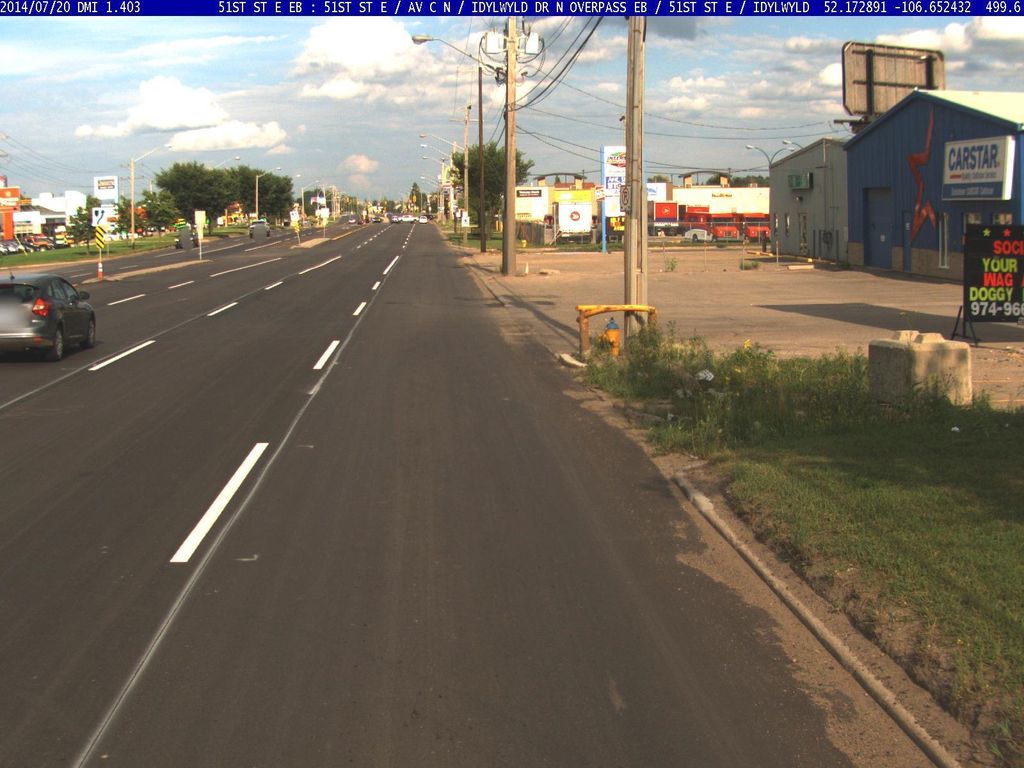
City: saskatoon